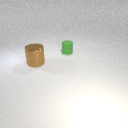
large brown metal cylinder to the left of small green rubber cylinder